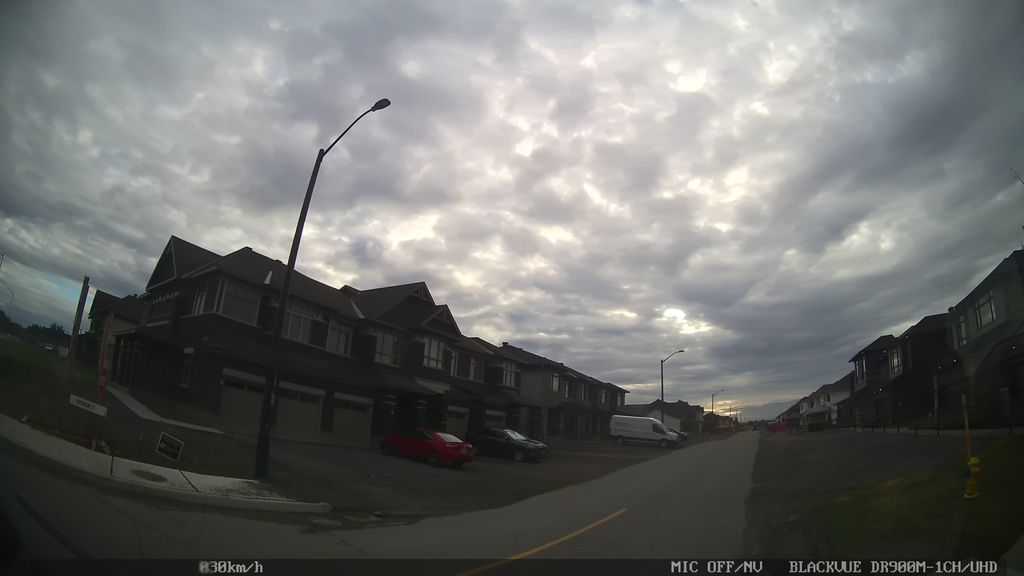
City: ottawa-gatineau